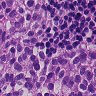
Metastatic tissue present: yes